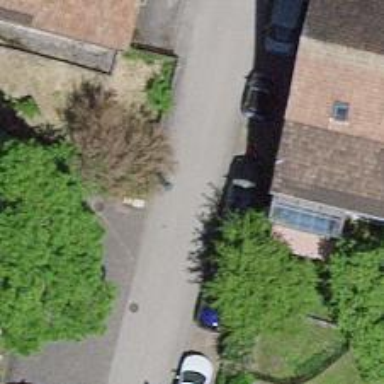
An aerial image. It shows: Smooth asphalt road in residential area.